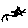
Label: cat